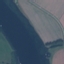
Land use / land cover class: River